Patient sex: F
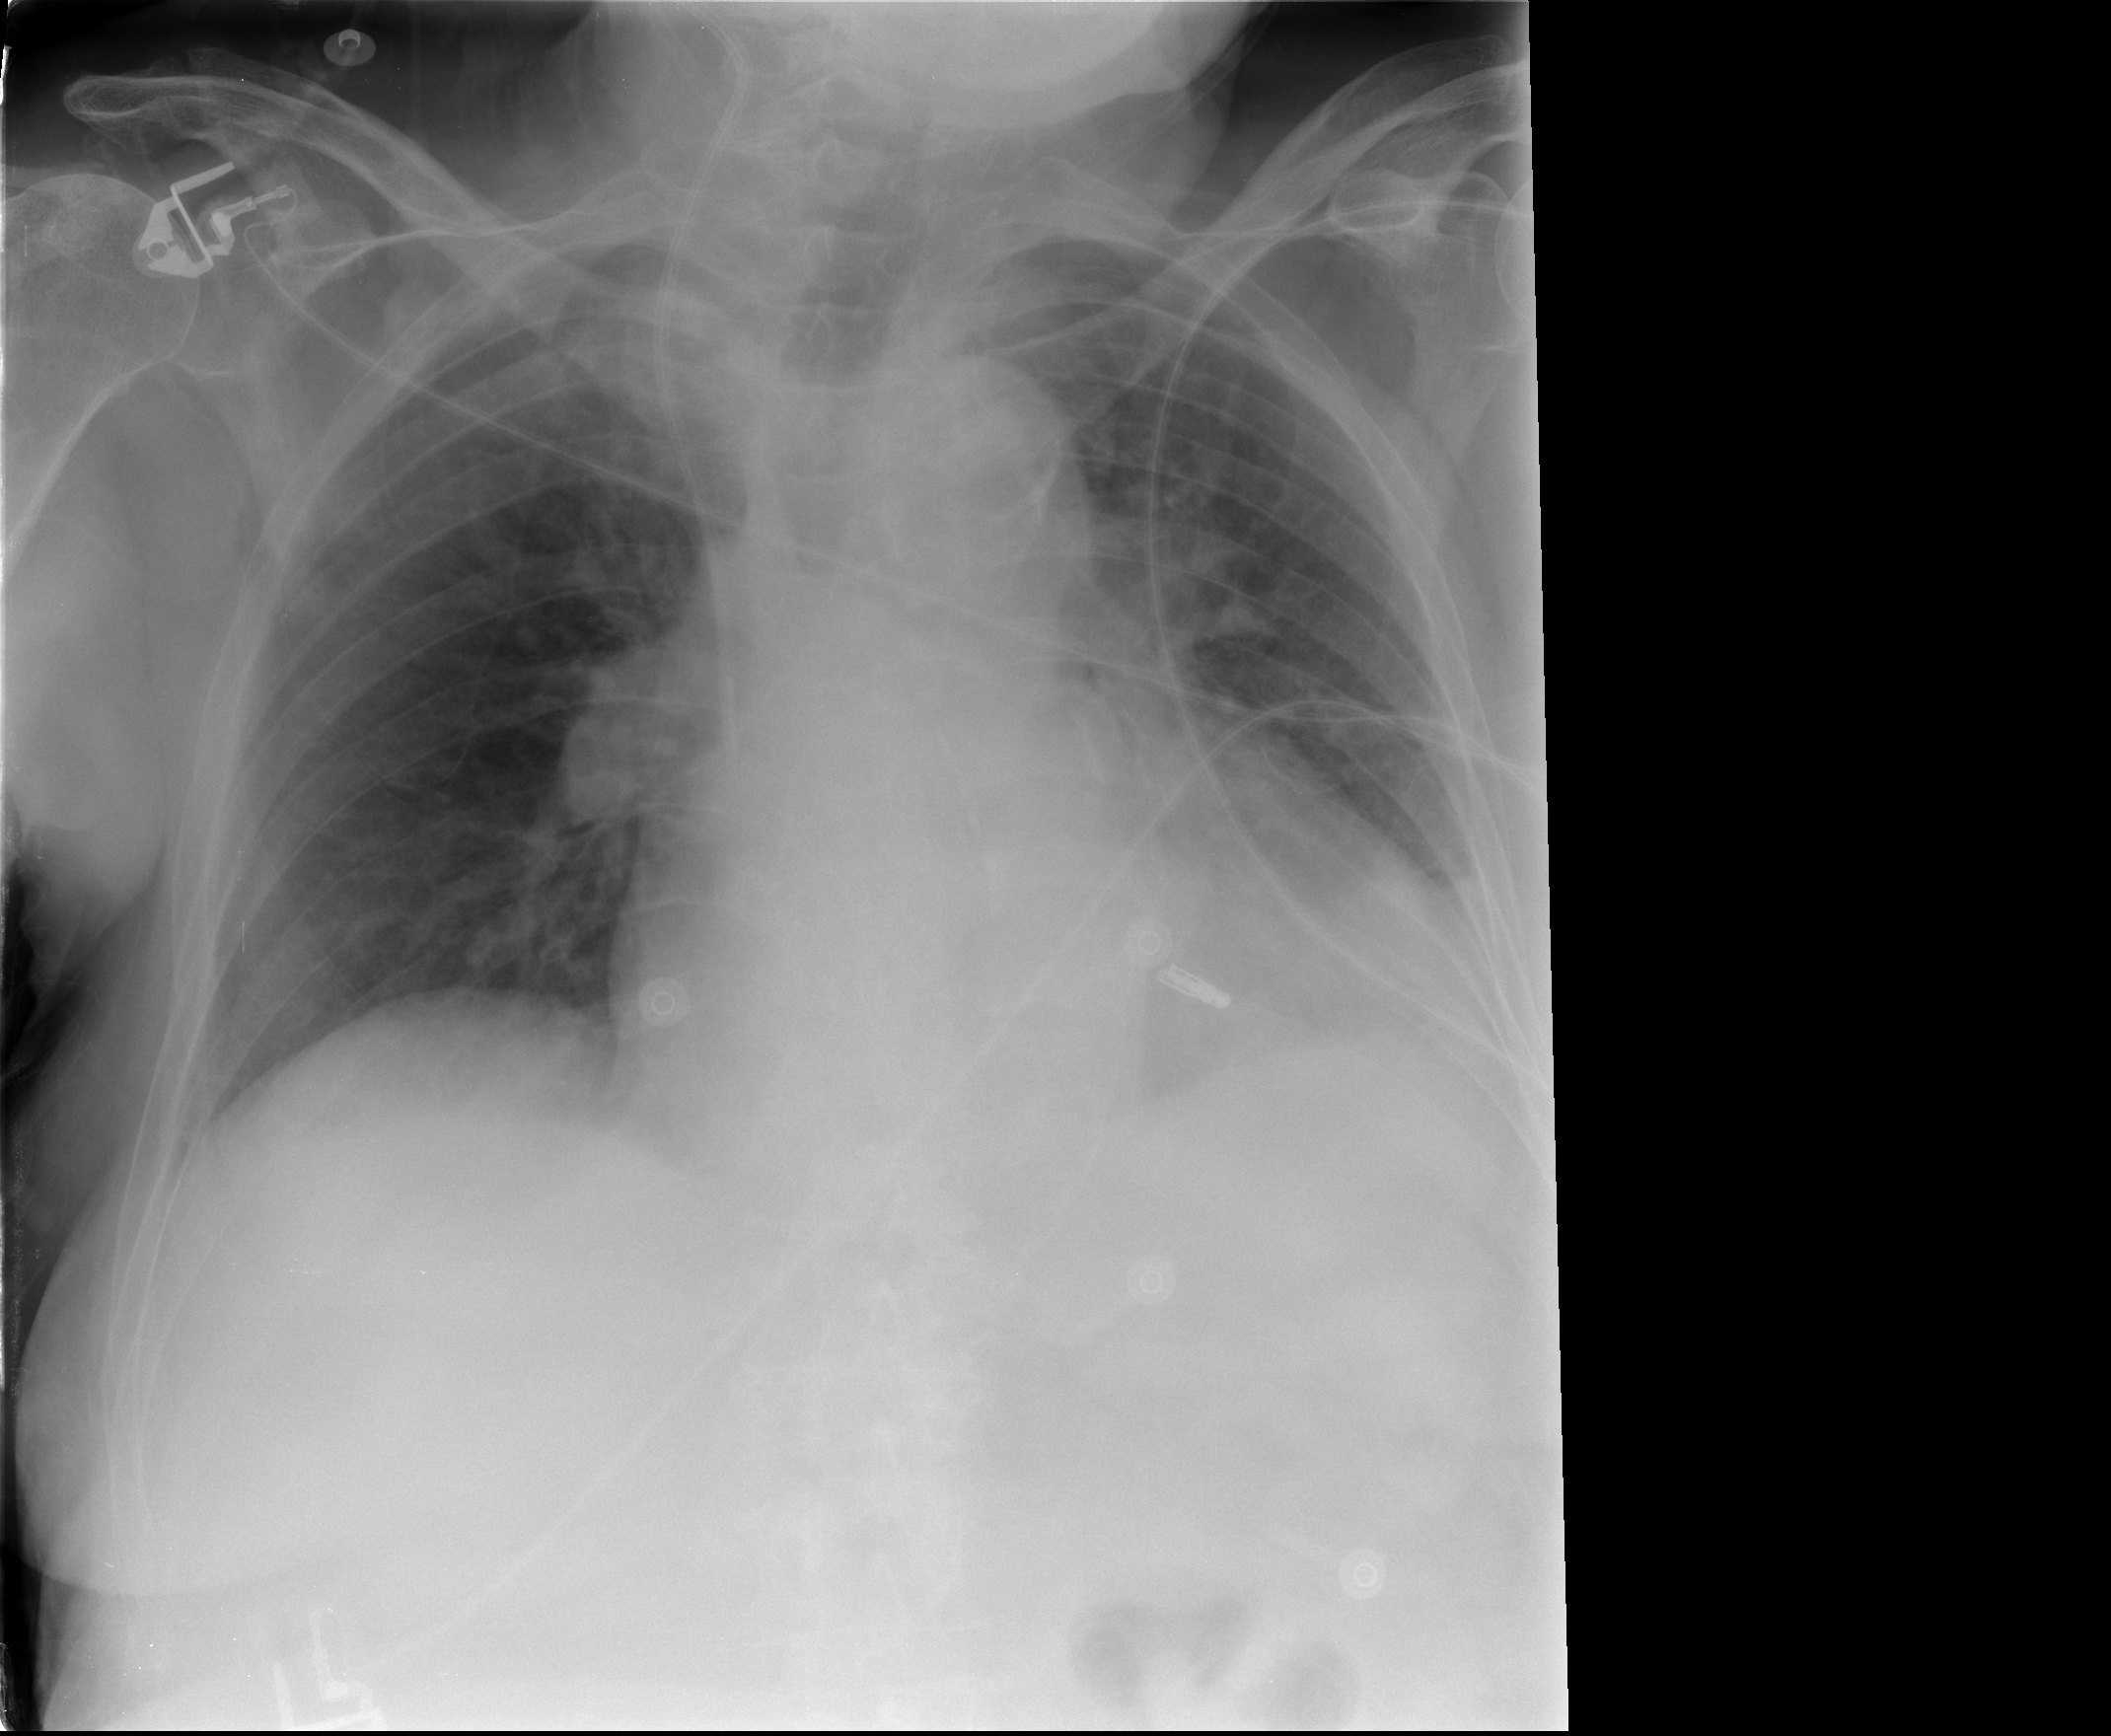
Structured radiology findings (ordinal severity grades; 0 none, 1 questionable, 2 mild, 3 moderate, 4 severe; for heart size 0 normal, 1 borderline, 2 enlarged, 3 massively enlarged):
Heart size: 2
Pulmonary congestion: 1
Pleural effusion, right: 0
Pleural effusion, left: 0
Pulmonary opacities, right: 0
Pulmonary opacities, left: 0
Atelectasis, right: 1
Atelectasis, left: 0